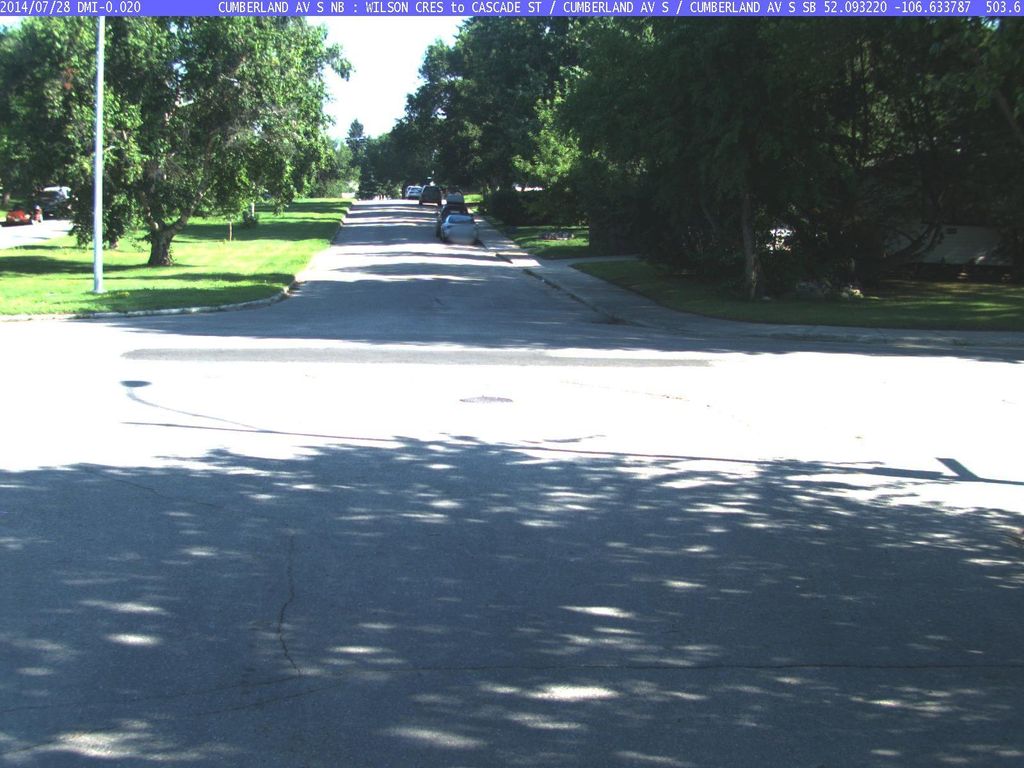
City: saskatoon